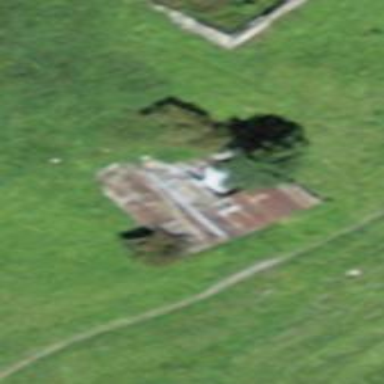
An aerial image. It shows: Barn.